Question: I have added a new custom button, with my own symbol image:
But the image is not placed as should :(
Can some one help?
Thanks
Chanan

Here is how i added the button:
'''
exporting: {
buttons: {
'myButton': {
_id: 'myButton',
symbol: 'url(images/gallery/reset_zoom.jpg)',
x: -62,
symbolFill: '#B5C9DF',
hoverSymbolFill: '#779ABF',
onclick: function() {
alert('click!')
}
}
}
}
'''
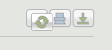
Answer: Found the answer :) using symbolX and symbolY
'''
exporting: {
buttons: {
'myButton': {
_id: 'myButton',
symbol: 'url(images/gallery/reset_zoom.jpg)',
symbolX:6,
symbolY:6,
x: -62,
symbolFill: '#B5C9DF',
hoverSymbolFill: '#779ABF',
onclick: function() {
alert('click!')
}
}
}
}
'''